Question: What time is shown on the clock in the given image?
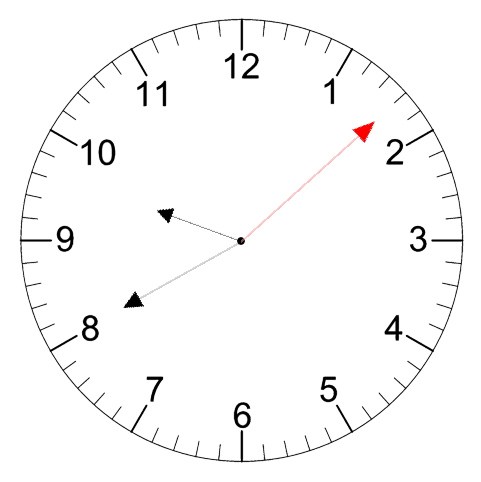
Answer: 09:40:08